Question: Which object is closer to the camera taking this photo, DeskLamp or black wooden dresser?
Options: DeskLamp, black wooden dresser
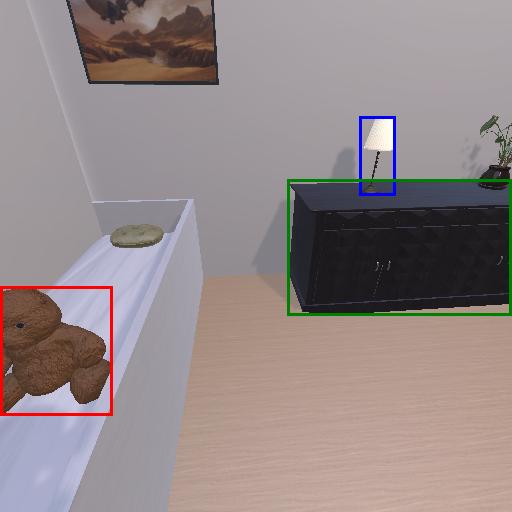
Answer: DeskLamp